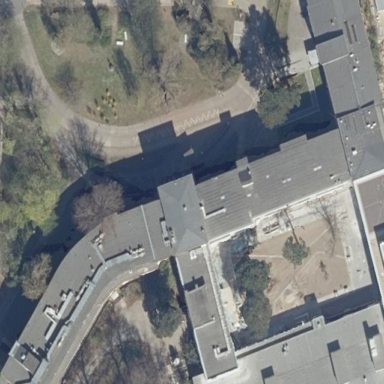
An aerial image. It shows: Research institute housed in building.